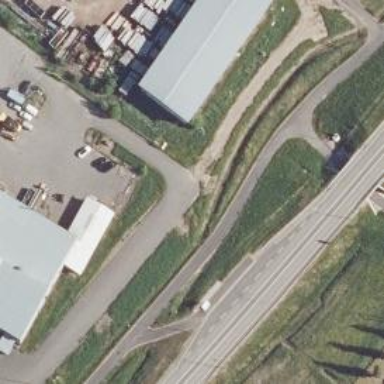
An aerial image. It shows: Cycleway.